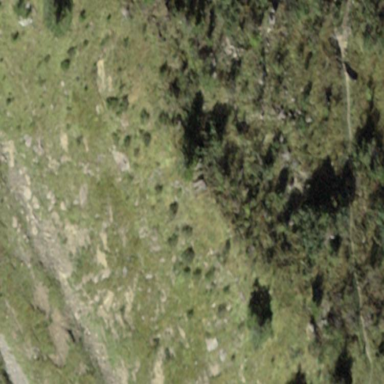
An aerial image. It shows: Natural scree.